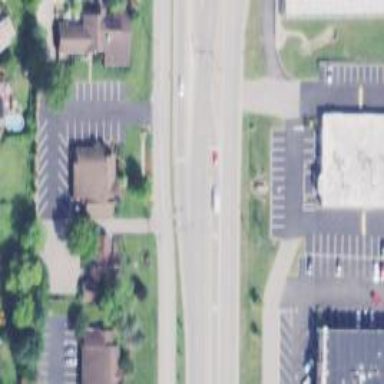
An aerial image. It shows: Solid stop line on the road.